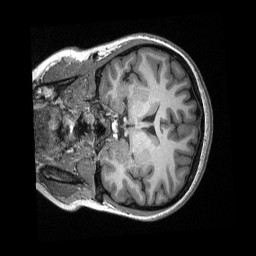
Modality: T1w
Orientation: coronal
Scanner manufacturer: siemens
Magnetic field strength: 3 T
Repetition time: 2.3 s
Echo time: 0.00308 s